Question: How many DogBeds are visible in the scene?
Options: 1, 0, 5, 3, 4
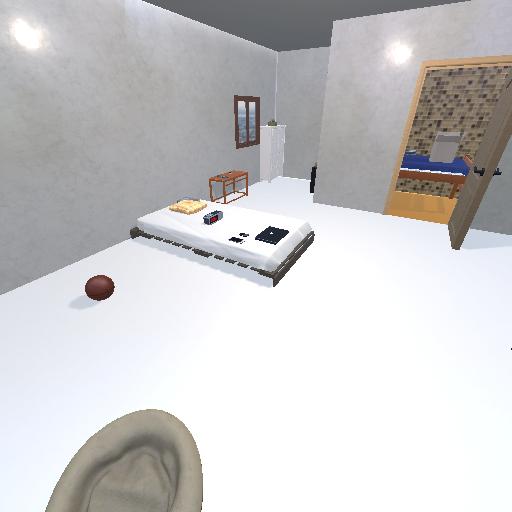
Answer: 1